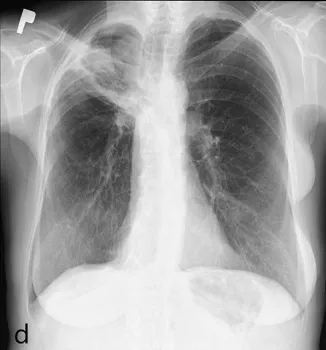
After 6 months - image stabilization.
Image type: radiology (x_ray)